Current action and preconditions to check: trajectory_clear

Your task: For each precondition in the list above, predict whether it will hold at this action.

Consider the current scene as observed from the mobile robot's camera, and analyze the predicted future states of all dynamic agents (e.g., people, animals, vehicles, or any moving entities) within the NEXT SECOND.

IMPORTANT: Only answer "very likely" if you are absolutely certain—based on strong, clear evidence—that a dynamic agent will violate the precondition in the predicted future state. Do NOT answer "very likely" for unlikely, ambiguous, or low-probability risks.

Ask yourself for each precondition: Is there a high probability, with clear and convincing evidence, that the predicted future states of any dynamic agent will interfere with the predicted future state of the currently executing action within the NEXT SECOND, causing that precondition to fail?

Assess the risk level based on these predictions. Use "likely" or "very likely" if motions create a clear risk of interference.

Use "neutral" or "improbable" if agents are nearby but their predicted paths are clearly diverging or non-conflicting.

Failure Risk Categories: "very improbable", "improbable", "neutral", "likely", "very likely"

Answer Format: Output ONLY the probability_of_failure value from these categories: "very improbable", "improbable", "neutral", "likely", "very likely"

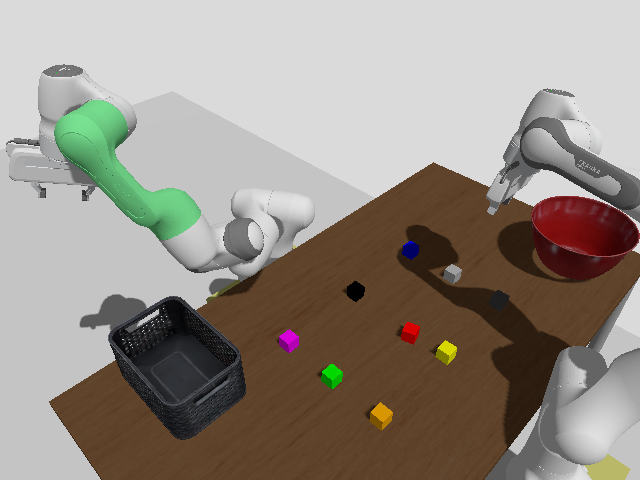

Answer: very improbable